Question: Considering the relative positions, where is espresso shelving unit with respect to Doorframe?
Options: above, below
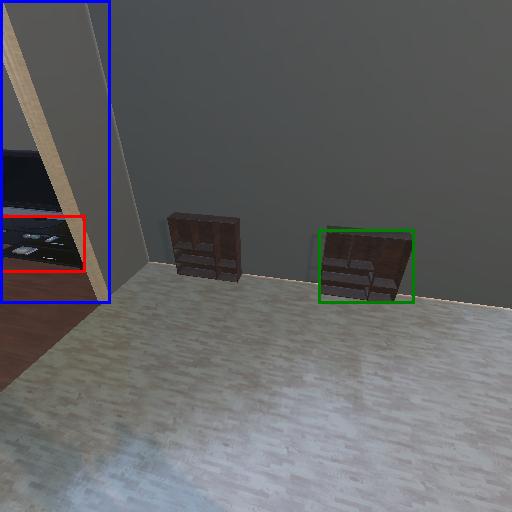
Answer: above